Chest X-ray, AP view. Patient: 35 years old, sex M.
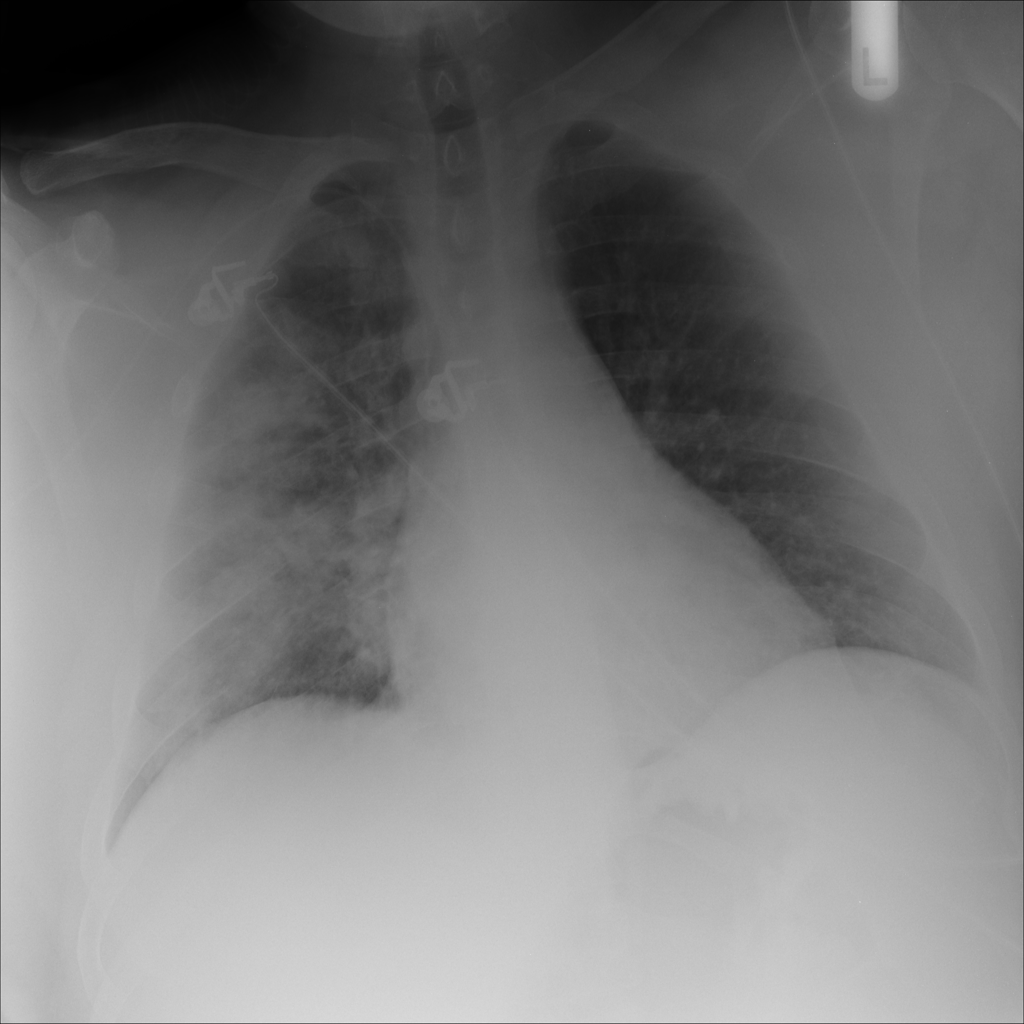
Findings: Infiltration, Pneumonia